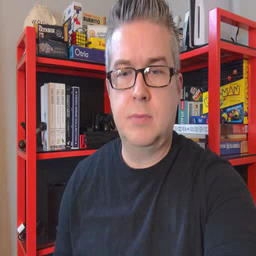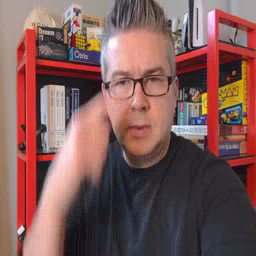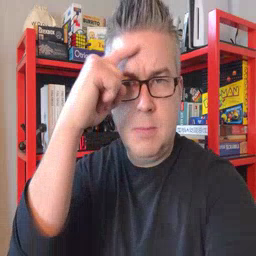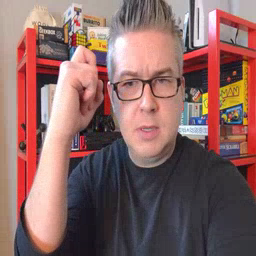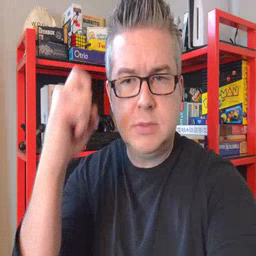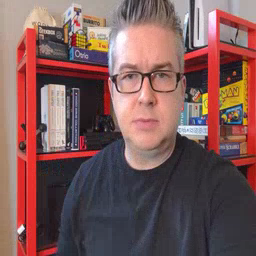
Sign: because